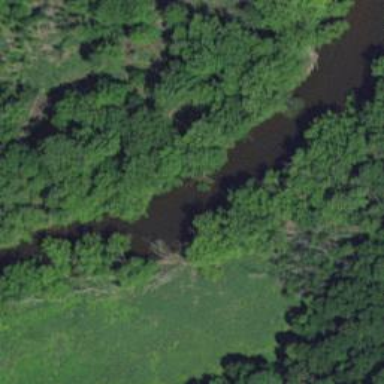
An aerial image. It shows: Beautiful river scene.